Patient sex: M
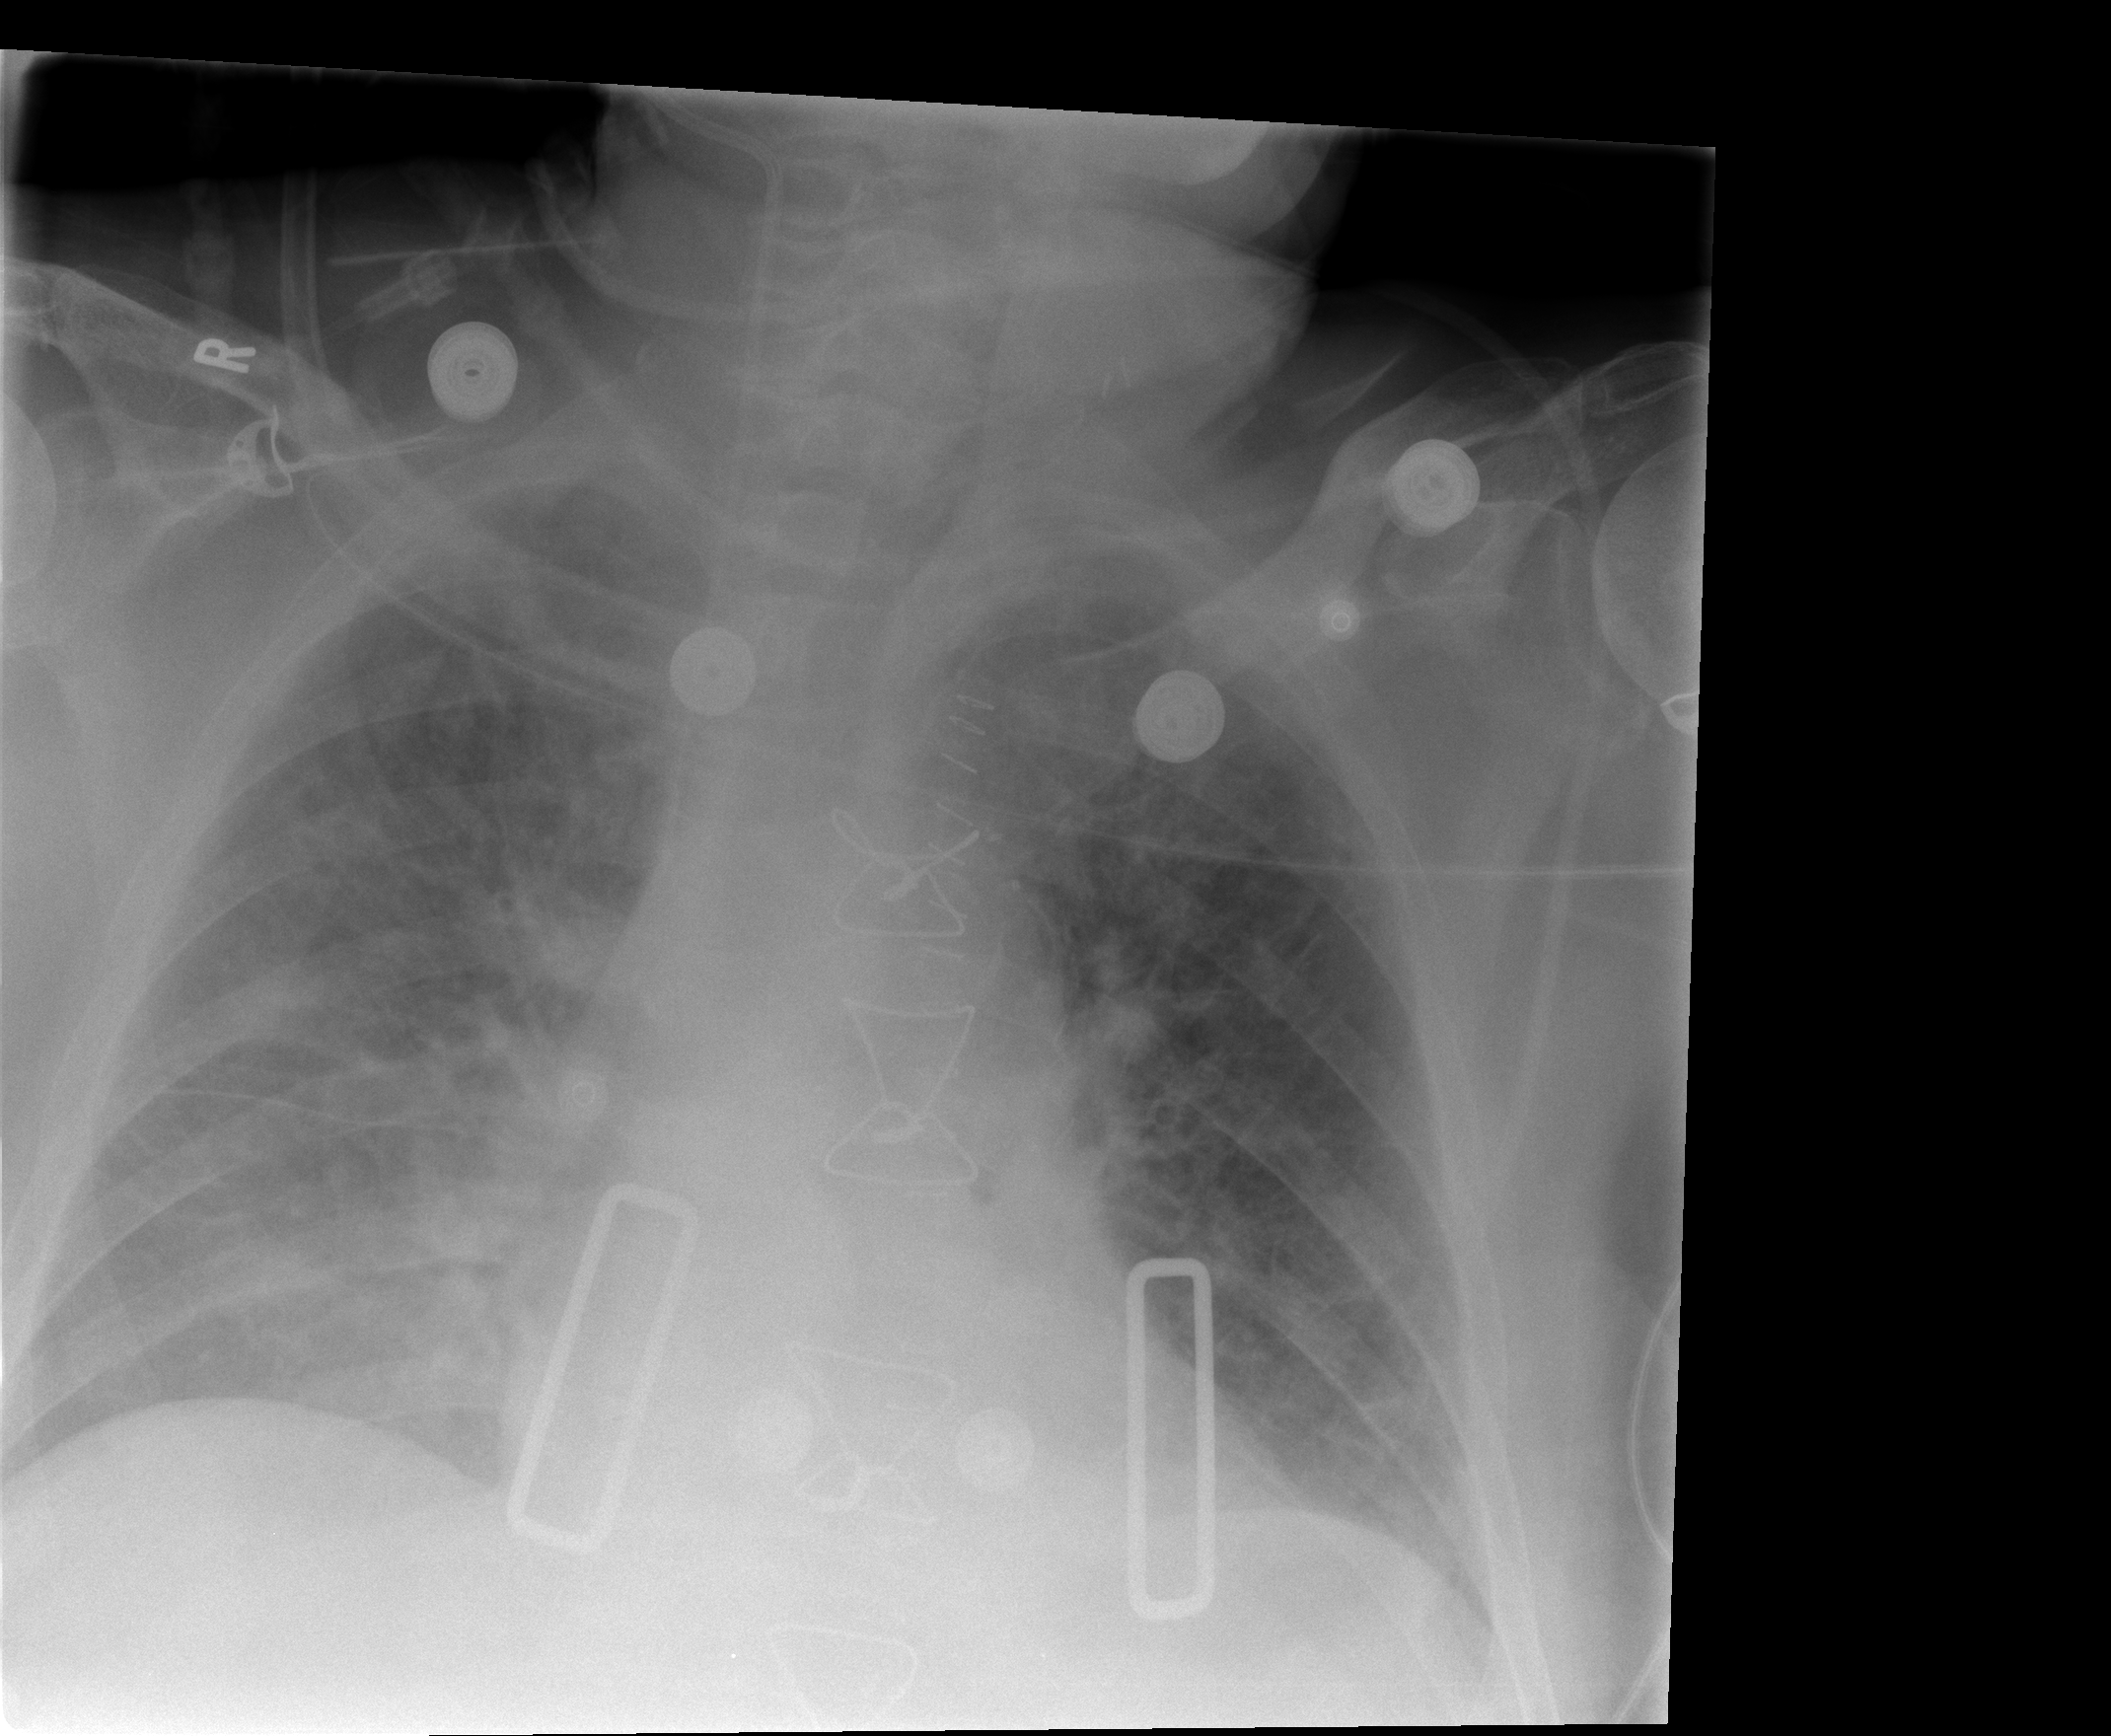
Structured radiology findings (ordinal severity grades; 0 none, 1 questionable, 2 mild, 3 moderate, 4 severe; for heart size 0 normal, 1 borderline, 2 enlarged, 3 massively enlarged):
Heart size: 0
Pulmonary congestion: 2
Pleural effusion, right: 2
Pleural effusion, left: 1
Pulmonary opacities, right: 3
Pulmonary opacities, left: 2
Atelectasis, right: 2
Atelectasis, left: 2